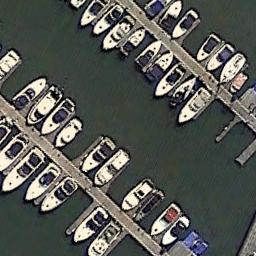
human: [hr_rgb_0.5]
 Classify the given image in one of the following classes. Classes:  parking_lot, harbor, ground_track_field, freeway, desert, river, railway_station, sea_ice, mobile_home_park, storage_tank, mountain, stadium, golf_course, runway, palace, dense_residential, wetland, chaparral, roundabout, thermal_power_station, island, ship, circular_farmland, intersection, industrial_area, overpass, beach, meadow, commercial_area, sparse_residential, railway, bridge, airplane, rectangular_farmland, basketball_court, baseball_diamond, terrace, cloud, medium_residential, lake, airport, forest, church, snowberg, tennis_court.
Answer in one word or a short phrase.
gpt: harbor